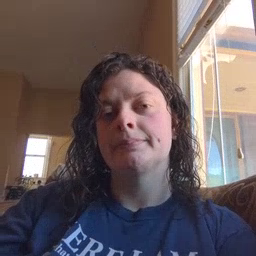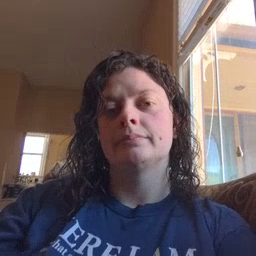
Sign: sleep